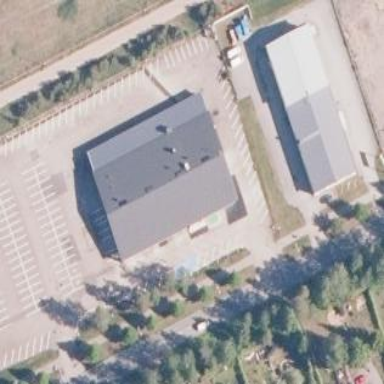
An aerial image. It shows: Car shop.